Interaction volume radius: 5 \u00c5
Interaction volume height: 15 \u00c5
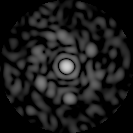
Disorder parameter: 0.778